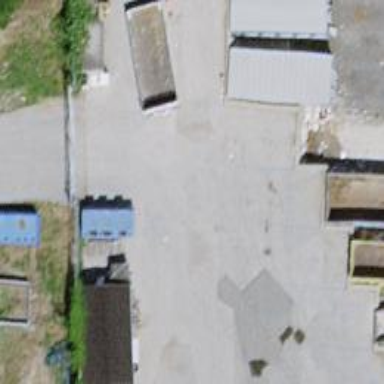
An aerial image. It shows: Recycling facility.